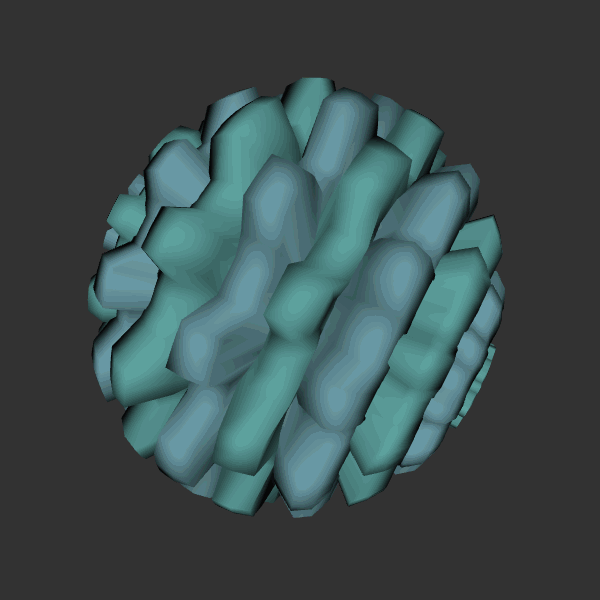
Background: dark